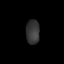
Tissue: lung
Cell type: Epithelial cells
Senescence score: 0.6102
Nuclear area (px): 327
Mean DAPI intensity: 53.862